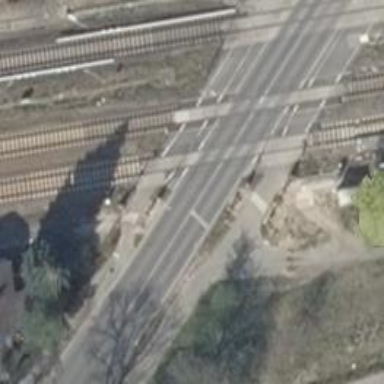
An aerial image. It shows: Railway crossing with full barrier.